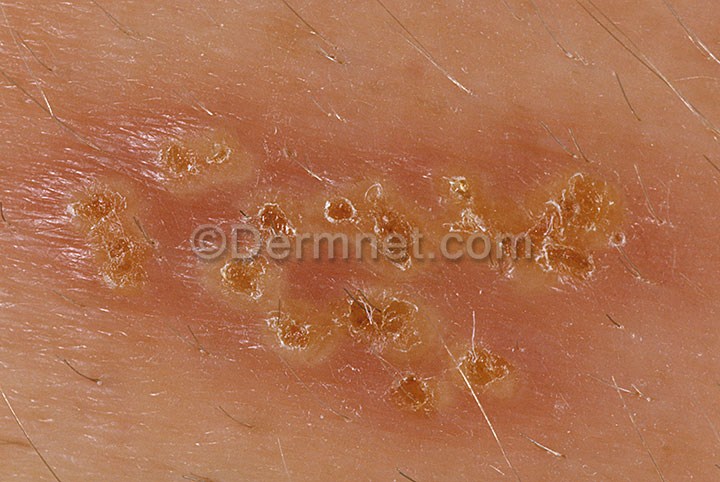
Disease: Warts Molluscum and other Viral Infections